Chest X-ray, PA view. Patient: 33 years old, sex M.
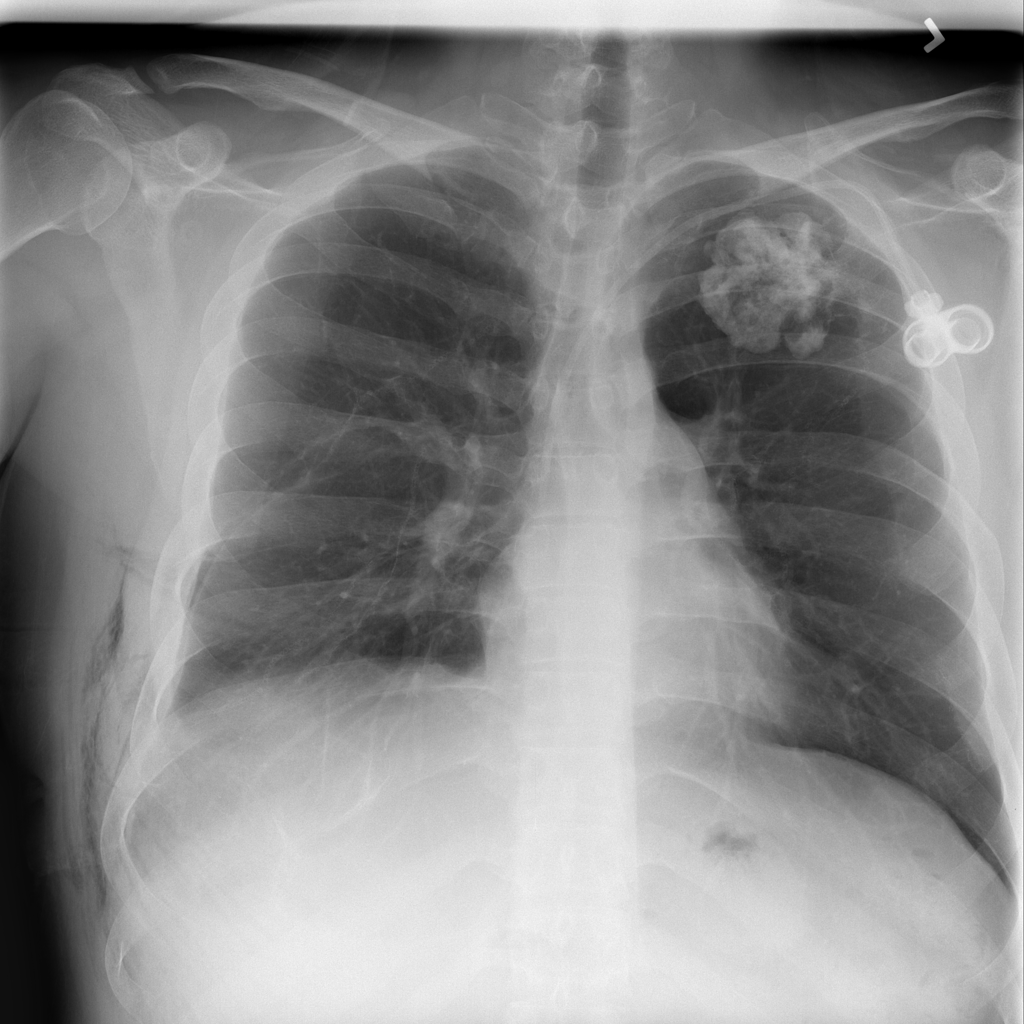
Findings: Pneumothorax